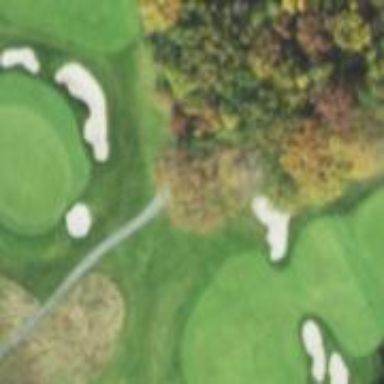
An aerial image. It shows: Golf fairway surrounded by grass.